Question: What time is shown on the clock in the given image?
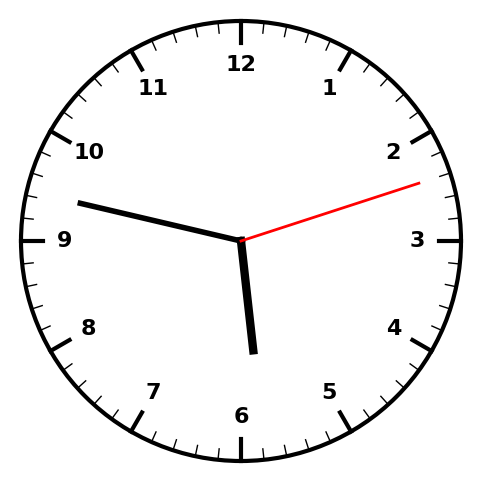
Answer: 05:47:12